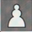
Piece: wP